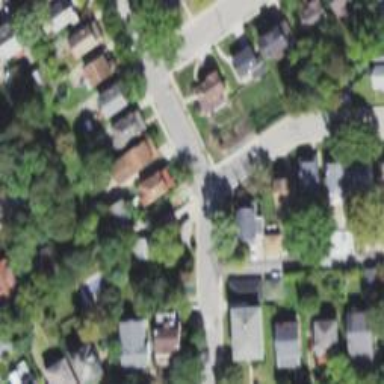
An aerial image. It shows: Alleyway designated as service road.